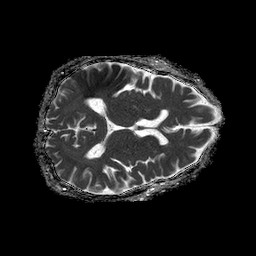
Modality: ADC
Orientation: axial
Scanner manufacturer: philips
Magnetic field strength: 1.5 T
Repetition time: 4.6 s
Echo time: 0.08941 s